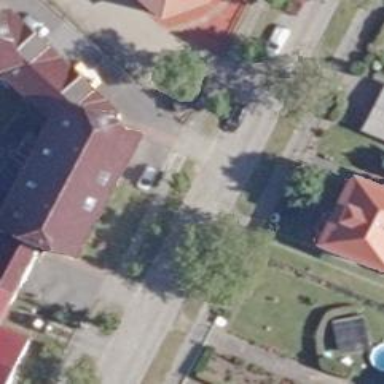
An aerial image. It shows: Residential road with sidewalks on both sides.